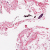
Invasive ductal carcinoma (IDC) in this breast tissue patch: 0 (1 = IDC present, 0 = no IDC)